Field crop: maize
Growth stage: 1
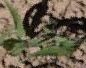
Species: maize